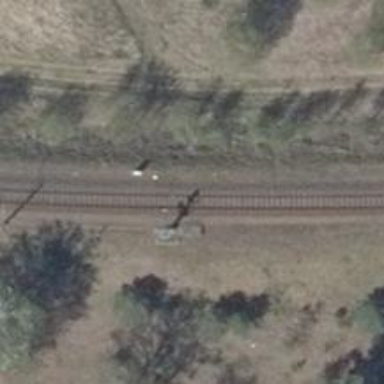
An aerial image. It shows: Railway signal.